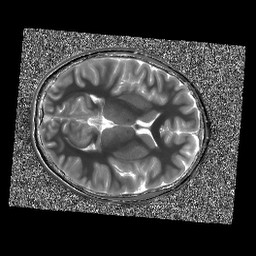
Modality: T1map
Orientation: axial
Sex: female
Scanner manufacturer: siemens
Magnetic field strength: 3 T
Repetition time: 5 s
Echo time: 0.00368 s